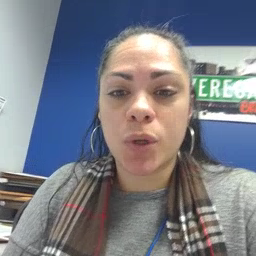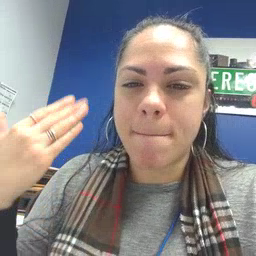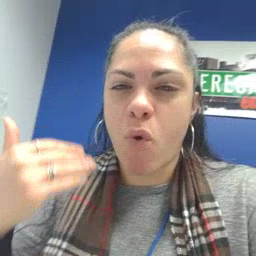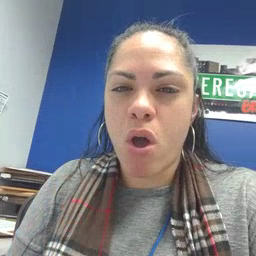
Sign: before